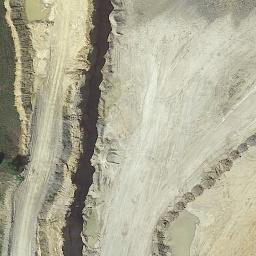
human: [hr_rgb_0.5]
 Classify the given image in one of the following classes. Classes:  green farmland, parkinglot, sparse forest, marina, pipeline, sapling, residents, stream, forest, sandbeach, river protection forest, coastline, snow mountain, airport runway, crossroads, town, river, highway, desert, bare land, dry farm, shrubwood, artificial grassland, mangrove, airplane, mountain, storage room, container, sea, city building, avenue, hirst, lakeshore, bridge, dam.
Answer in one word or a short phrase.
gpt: bare land